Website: macys
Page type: customer-info-address
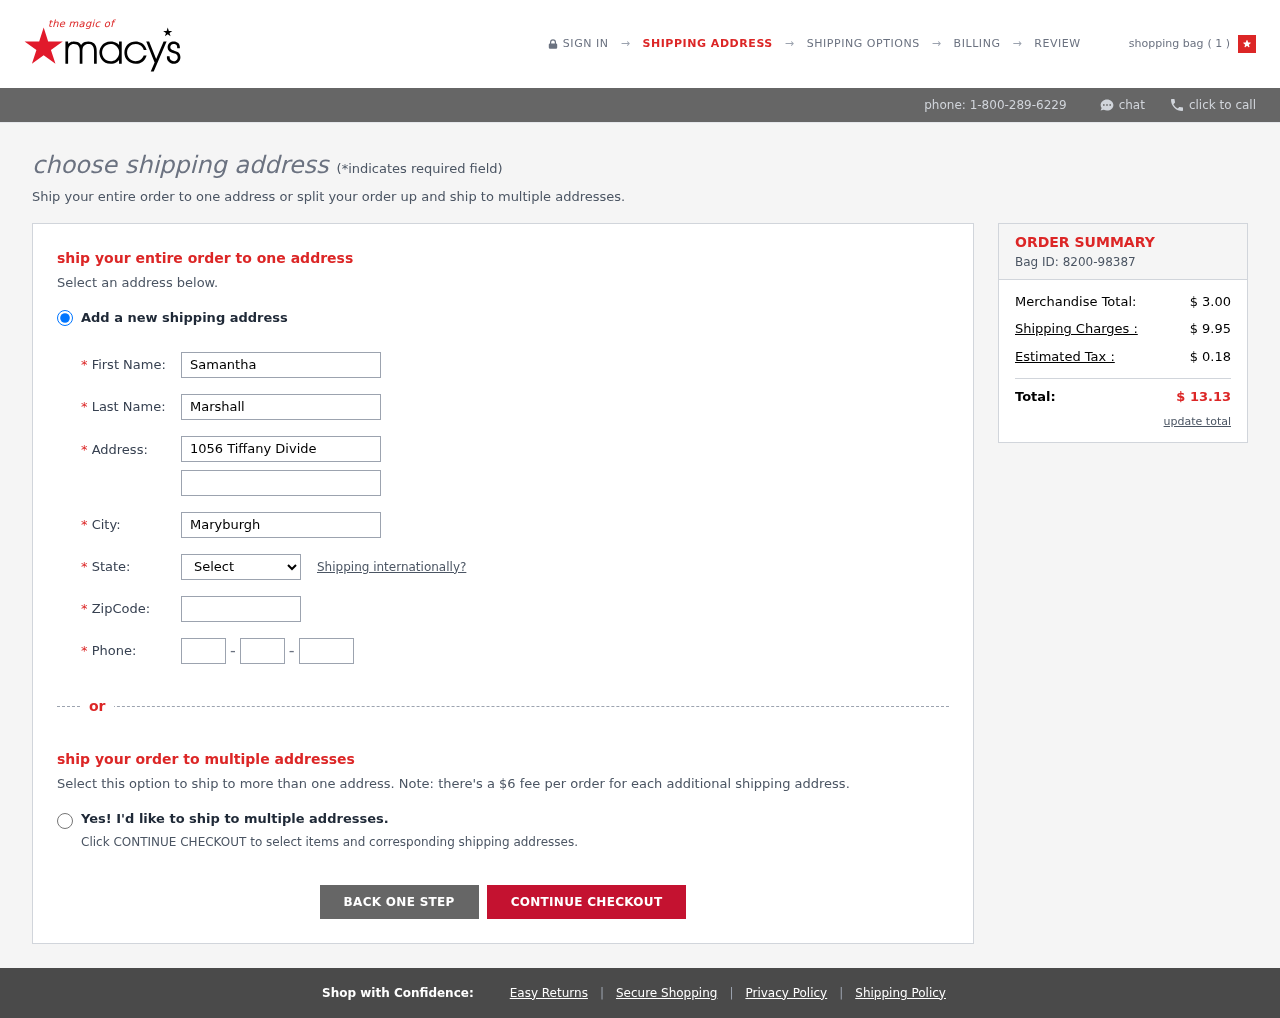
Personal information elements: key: PII_CITY
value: Maryburgh
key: PII_FIRSTNAME
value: Samantha
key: PII_LASTNAME
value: Marshall
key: PII_PHONE_AREA
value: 407
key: PII_PHONE_PREFIX
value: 925
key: PII_PHONE_SUFFIX
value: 5051
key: PII_POSTCODE
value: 07807
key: PII_STATE_ABBR
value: VA
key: PII_STREET
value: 1056 Tiffany Divide
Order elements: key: ORDER_NUM_ITEMS
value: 1
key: ORDER_ID
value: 8200-98387
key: ORDER_SUBTOTAL
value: $ 3.00
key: ORDER_SHIPPING_COST
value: $ 9.95
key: ORDER_TAX
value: $ 0.18
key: ORDER_TOTAL
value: $ 13.13